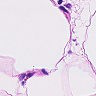
Metastatic tissue present: no